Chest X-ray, AP view. Patient: 62 years old, sex M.
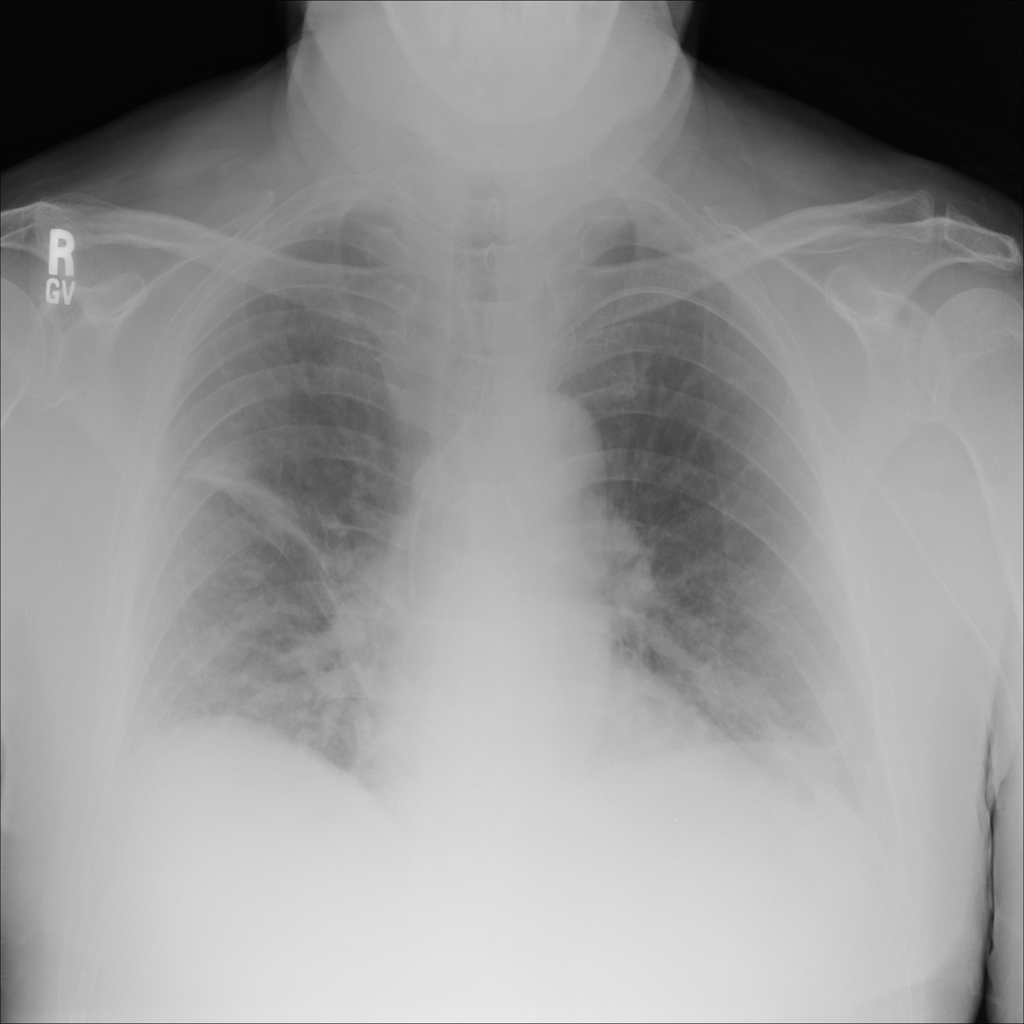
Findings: Atelectasis